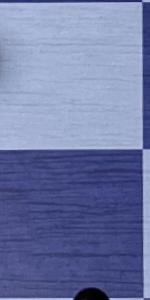
Label: Empty